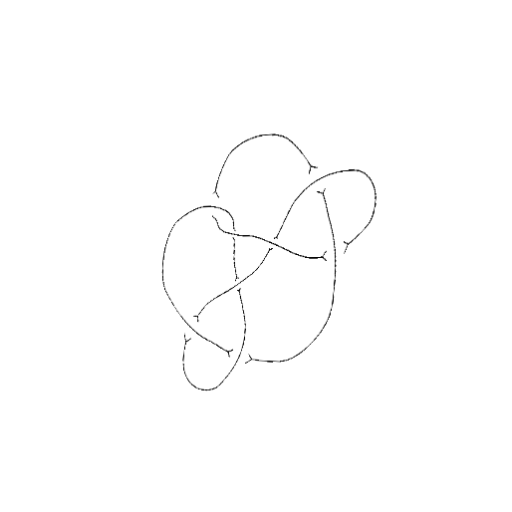
Crossing number: 8